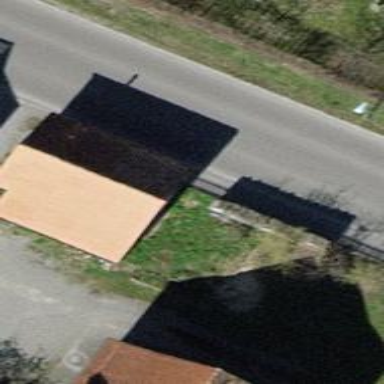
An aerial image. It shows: Hut.